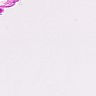
Metastatic tissue present: no